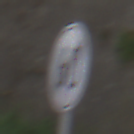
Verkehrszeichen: EndeGeschwindigkeit60
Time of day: MorningAfternoon
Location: Outdoor (Suburban)
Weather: PartlyCloudy
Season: NotSpecified
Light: Natural